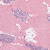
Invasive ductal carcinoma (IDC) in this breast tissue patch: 0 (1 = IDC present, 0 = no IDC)